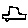
Label: car